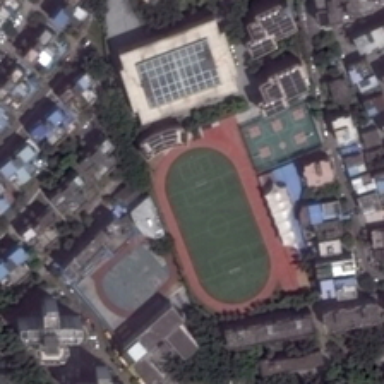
Many buildings and some green trees are around a playground in a school .